Question: Here is the test code. I would like the city_id to be updated such that the city_id must must match the id of that city that appears in select statement. Example. Here I would like the city_id [last column] to be 1,1,3,3

'''
create table student2 (id int not null primary key identity,
city_name varchar(25),
student_name varchar(25),
city_id int null)
insert into student2 values('Boston','Nome',null)
insert into student2 values('Boston','Tiger',null)
insert into student2 values('Miami','Andy',null)
insert into student2 values('Miami','Moran',null)
'''
Two query's are fine if that does the job. I have obviously large number of records. Creating temporary table and outputting the result to text file is fine too. In that case you would print id and city_id
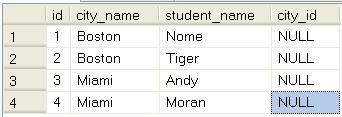
Answer: Like this:
'''
update student2
set city_id =
(select min(id) from student2 s where s.city_name = student2.city_name)
'''
Good luck!